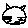
Label: cat